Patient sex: F
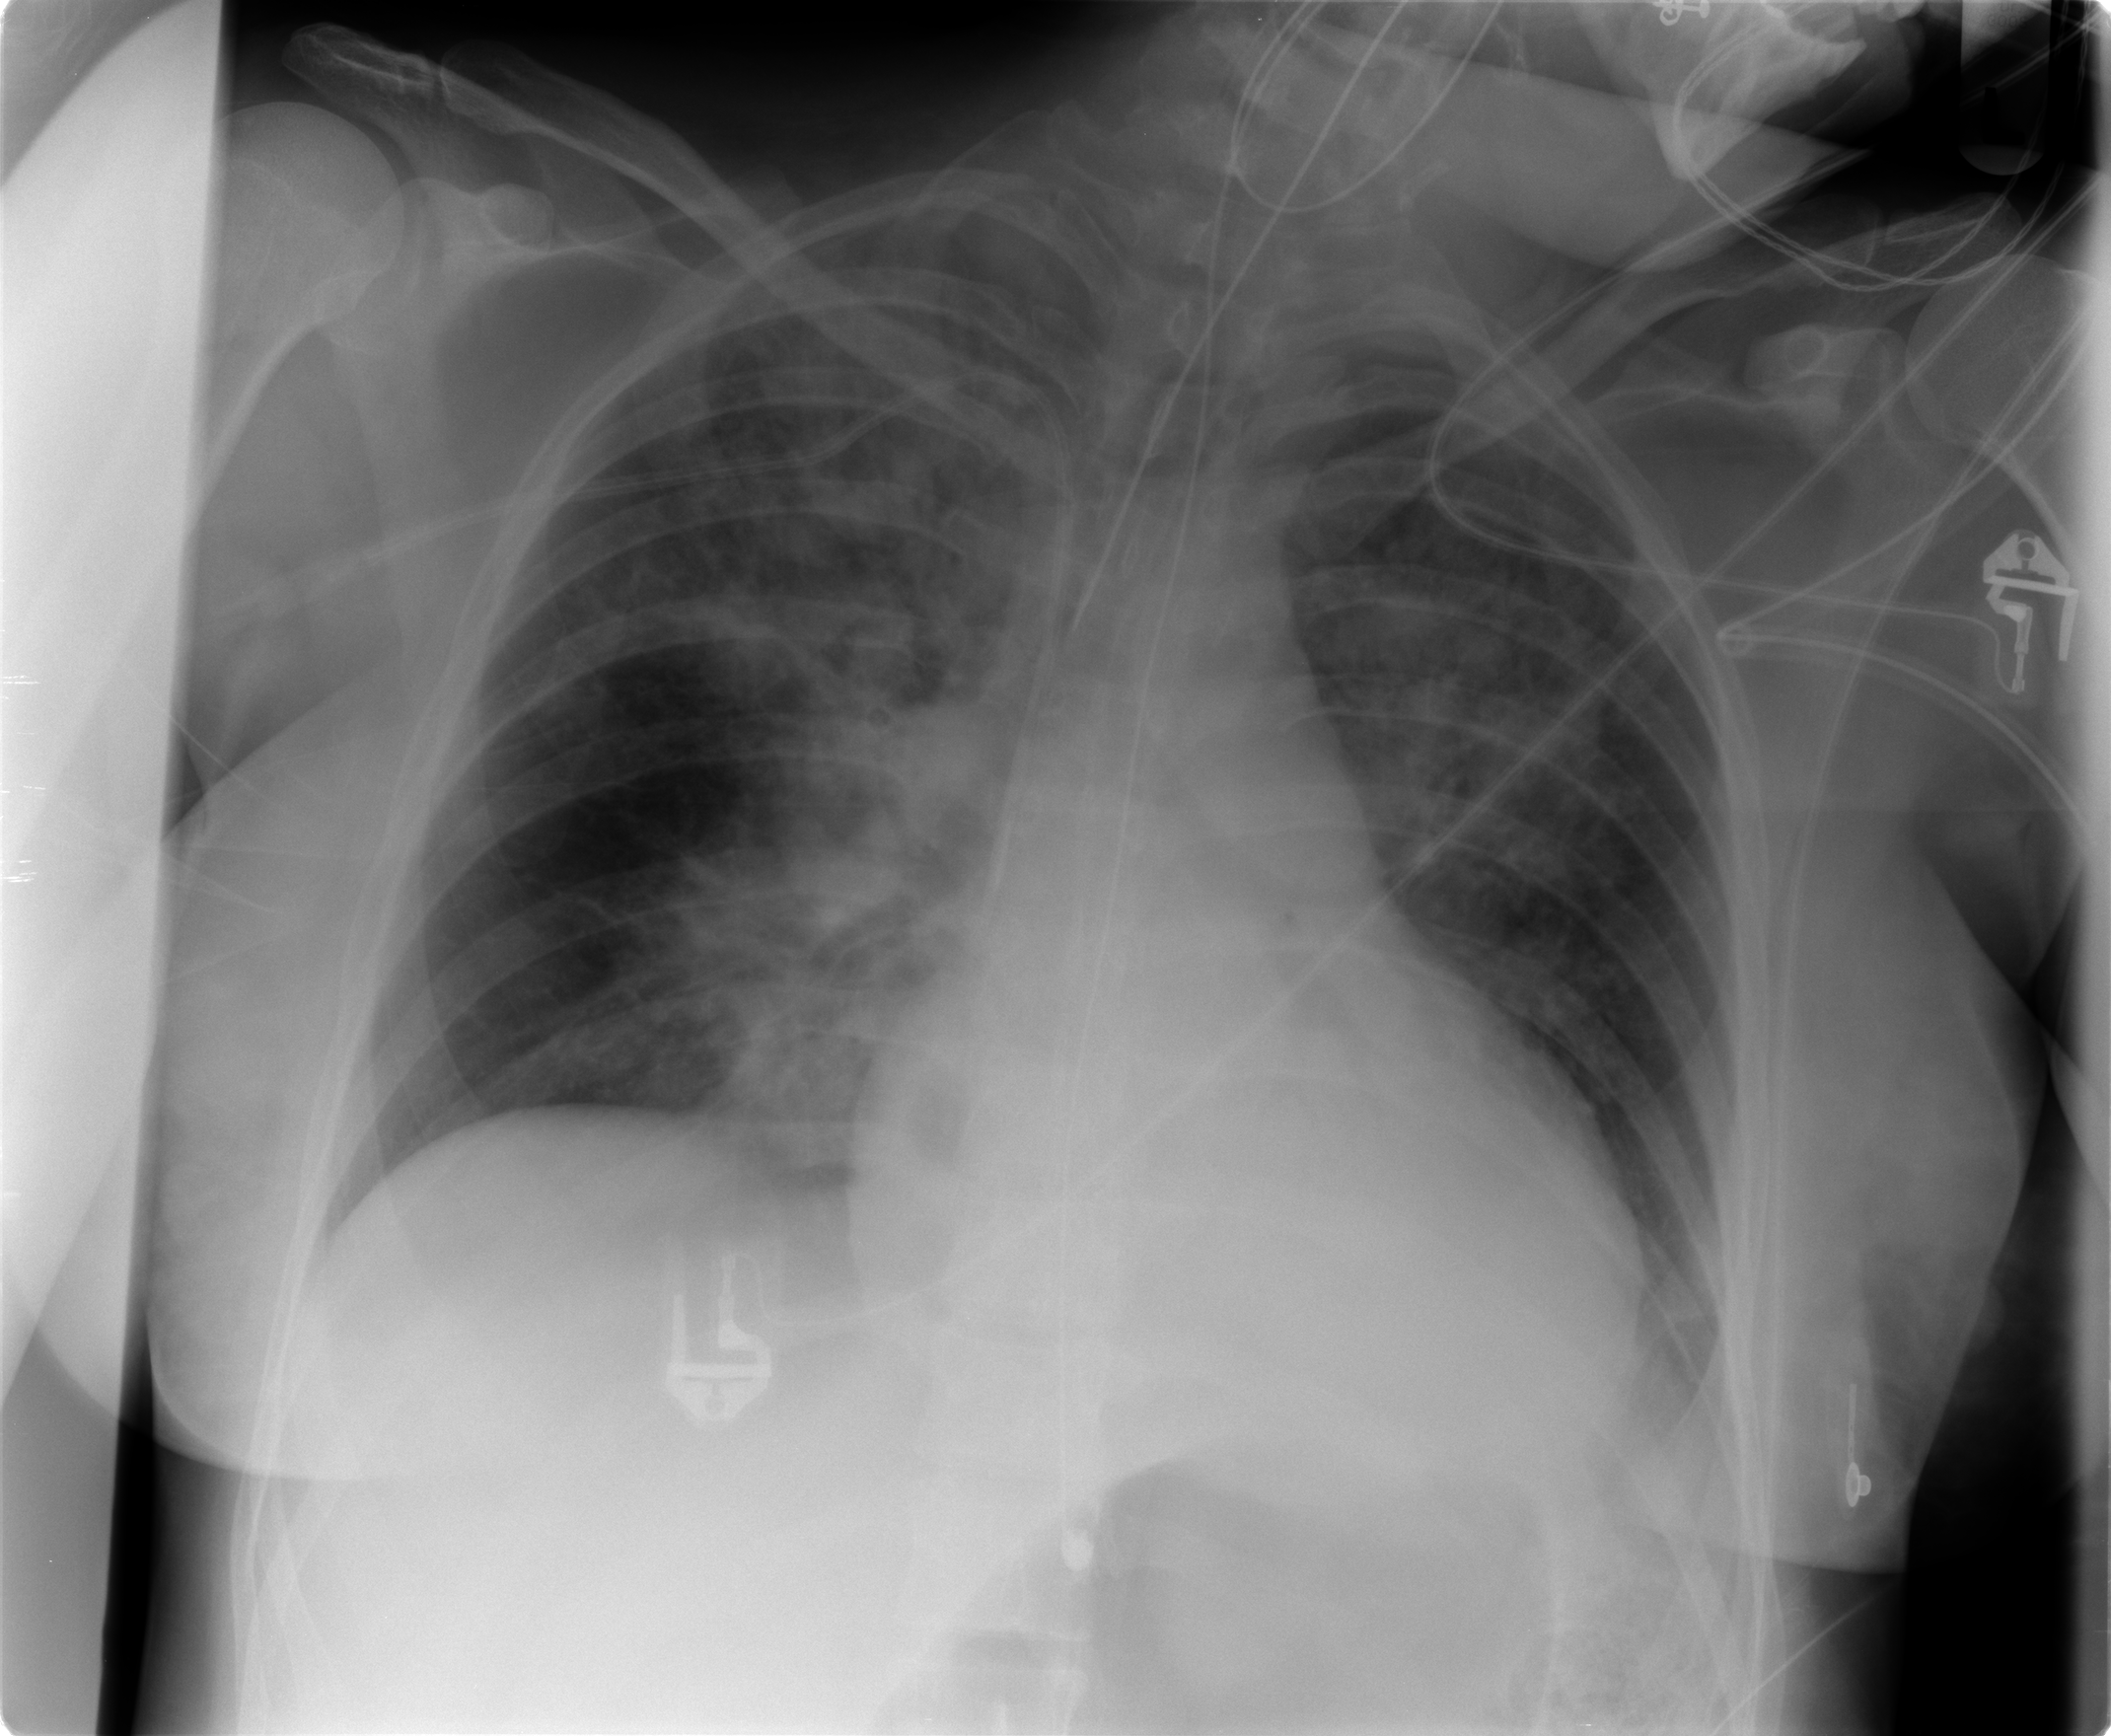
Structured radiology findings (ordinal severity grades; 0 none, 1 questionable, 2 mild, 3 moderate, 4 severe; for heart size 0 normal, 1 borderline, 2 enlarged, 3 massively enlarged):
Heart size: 1
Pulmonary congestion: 1
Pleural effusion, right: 0
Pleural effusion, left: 1
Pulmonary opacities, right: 0
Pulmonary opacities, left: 2
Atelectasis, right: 3
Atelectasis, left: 3